Interaction volume radius: 5 \u00c5
Interaction volume height: 15 \u00c5
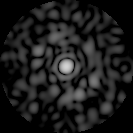
Disorder parameter: 0.8819